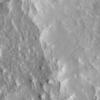
Label: not_dusty